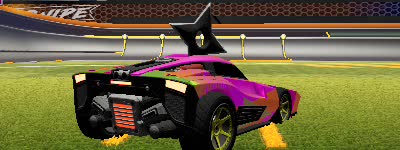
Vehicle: breakout